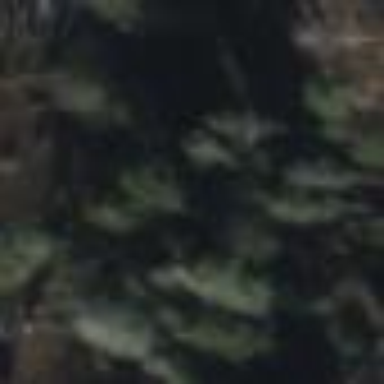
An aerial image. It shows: Evergreen needle-leaved woodland.